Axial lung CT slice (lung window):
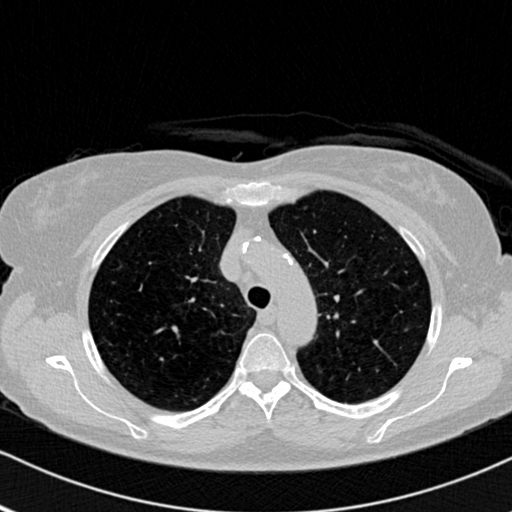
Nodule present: no